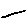
Label: line